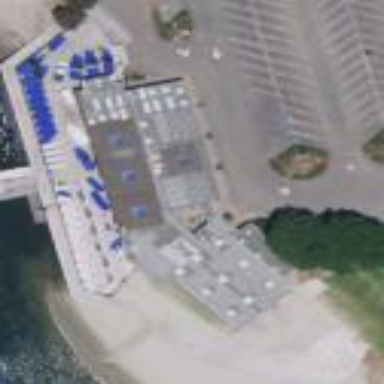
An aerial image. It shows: Boathouse.